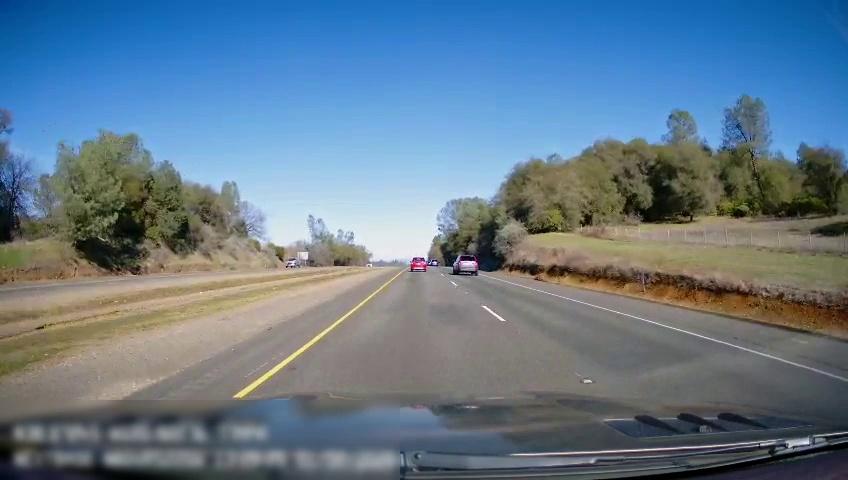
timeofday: Day
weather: Sunny
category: Drivable Space
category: Drivable Space
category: Vehicles | SUV
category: Vehicles | SUV
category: Vehicles | Truck
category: Lanes | Current Lane
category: Lanes | Current Lane
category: Lanes | Alternate Lane